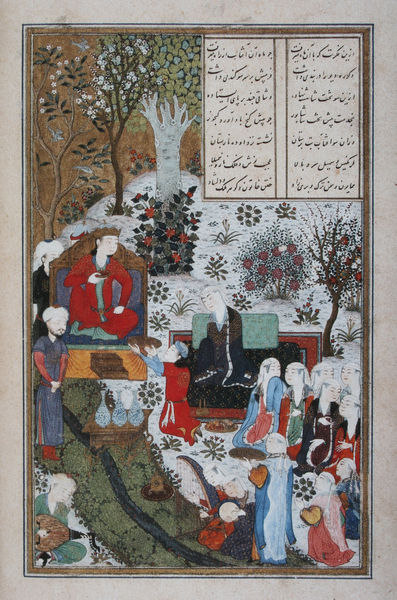
Titel: Khusraw feiert mit Shirin in einem Garten
Künstler: Khwaja Ali al-Tabrizi
Standort: Istanbul
Institution: Topkapi Sarayi Bibliothek
Schlagwörter: baum, blau, blätter, laub, mann, wasser, weiß, bäume, fluss, frauen, grün, landschaft, menschen, sitzen, blume, blumen, braun, bunt, geste, tisch, blüten, rasen, rot, schnee, weg, wiese, leute, ornament, teppich, bart, bärte, flasche, flaschen, diener, geschichte, rahmen, stehen, bach, natur, busch, büsche, flach, gold, haare, tücher, pflanzen, kontrast, krone, kinder, garten, vase, kopfbedeckung, farbig, japan, schrift, sitz, haltung, last, abstrakt, farben, spalten, winter, schriftzug, figuren, treppen, kaiser, könig, thron, essen, detail, brot, japanisch, knie, schriftzeichen, fein, hitler, paradies, penis, gefäß, buch, orient, asien, seite, illustration, text, buchstaben, knien, scheich, asiatisch, herrscher, tron, geschenk, buchdruck, buchseite, chinesisch, china, textfeld, arabisch, harem, krüge, kniend, märchen, religiös, empfang, bittsteller, ehrerbietung, bettler, opfer, harfe, gefäße, anbetung, bitte, indien, turban, miniatur, arabien, islam, persien, primärfarben, bitten, details, lebendig, grüm, kalender, rat, erzählung, buchmalerei, gaben, jungfrauen, detailgenau, fernost, vers, buddhismus, koran, mohammed, darbringung, untergebene, stundenbuch, reispapier, adolf, story, mogul, ampulle, lüte, b, hitler?, jrug